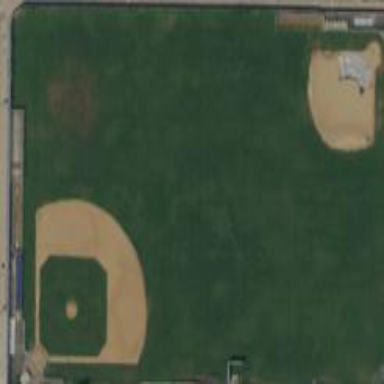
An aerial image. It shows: Grassy pitch for various sports activities.